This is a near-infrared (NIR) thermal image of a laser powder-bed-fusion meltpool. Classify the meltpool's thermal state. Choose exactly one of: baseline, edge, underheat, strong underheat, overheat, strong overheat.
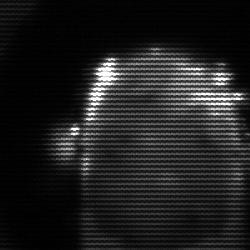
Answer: baseline